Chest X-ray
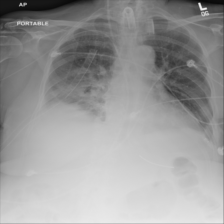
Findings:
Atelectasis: positive
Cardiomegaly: negative
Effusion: positive
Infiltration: negative
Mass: negative
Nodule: negative
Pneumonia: negative
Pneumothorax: negative
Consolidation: negative
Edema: negative
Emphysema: negative
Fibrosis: negative
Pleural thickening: negative
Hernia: negative